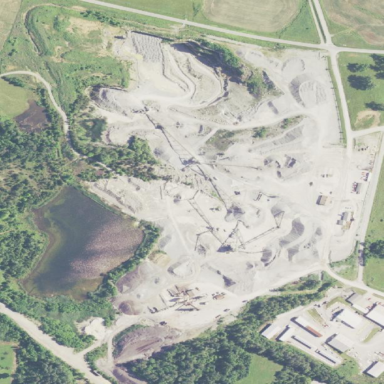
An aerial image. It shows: Quarry area.